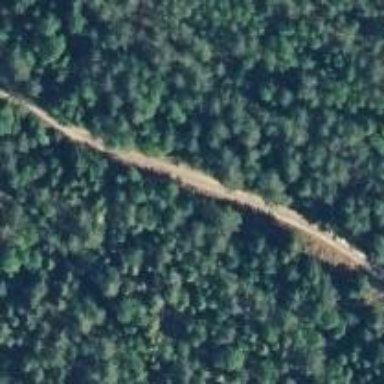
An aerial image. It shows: Unclassified road.